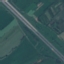
Land use / land cover class: Highway